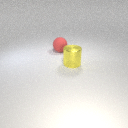
large yellow metal cylinder to the right of large red rubber sphere